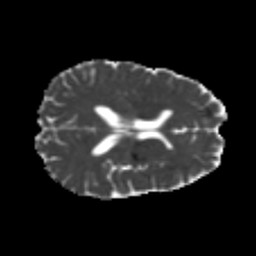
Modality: MD
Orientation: axial
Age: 22
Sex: female
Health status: healthy
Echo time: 0.074 s